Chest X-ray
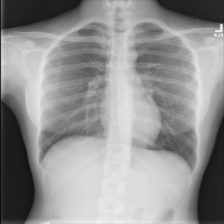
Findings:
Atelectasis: negative
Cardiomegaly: negative
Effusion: negative
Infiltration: negative
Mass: negative
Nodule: negative
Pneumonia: negative
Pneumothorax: negative
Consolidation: negative
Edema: negative
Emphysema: negative
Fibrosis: negative
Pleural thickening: negative
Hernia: negative